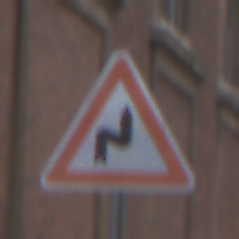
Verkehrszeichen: DoppelkurveRechts
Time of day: Midday
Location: Outdoor (Urban)
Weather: Overcast
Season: NotSpecified
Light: Natural